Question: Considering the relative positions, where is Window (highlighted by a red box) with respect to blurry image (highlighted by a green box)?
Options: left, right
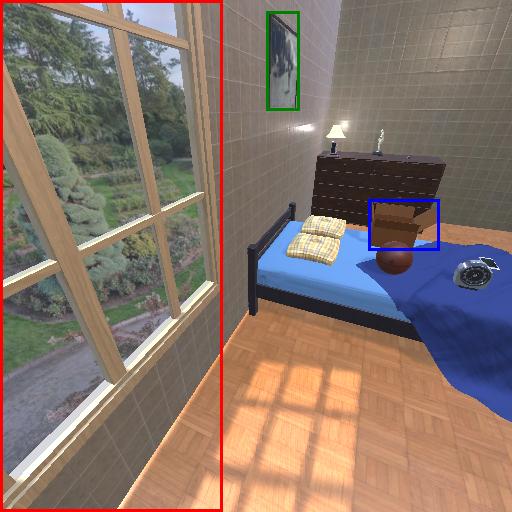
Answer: left